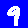
Digit: 9